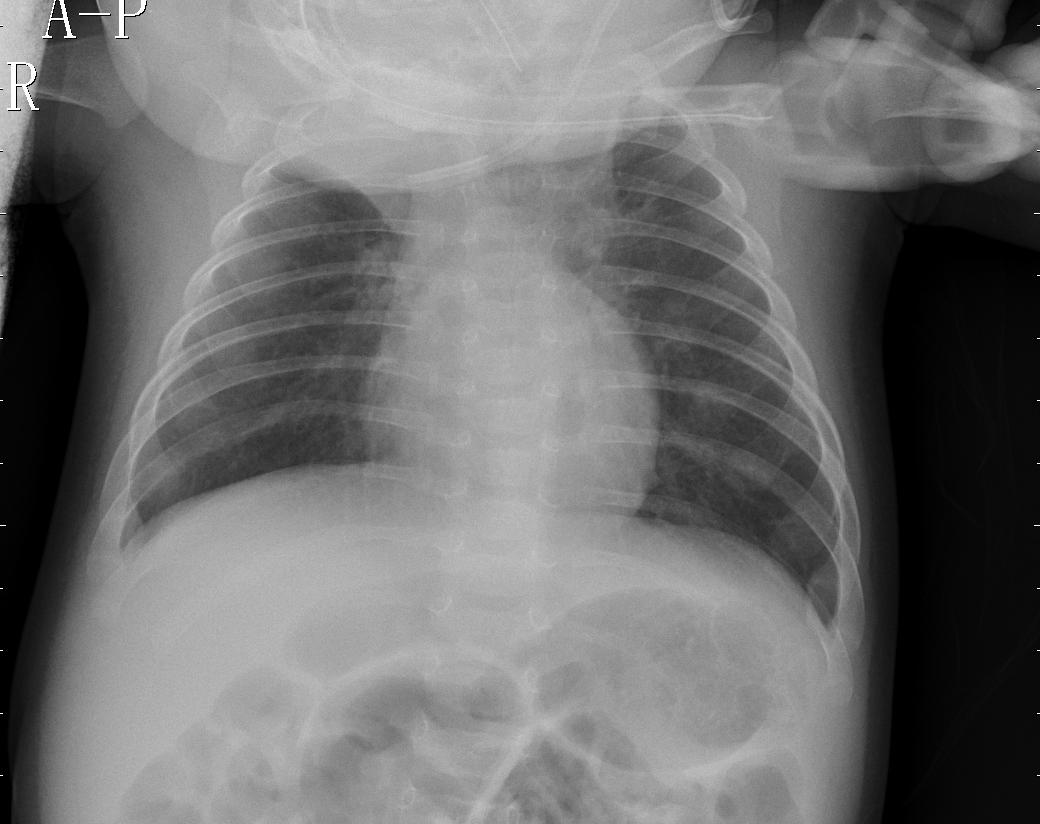
Diagnosis: PNEUMONIA